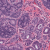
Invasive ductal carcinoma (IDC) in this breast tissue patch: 0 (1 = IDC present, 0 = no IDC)